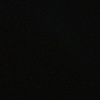
Label: space